Brain MRI, t2w sequence, axial 2D slice.
Patient: age 21, sex F, weight 78 kg, height 1.78 m
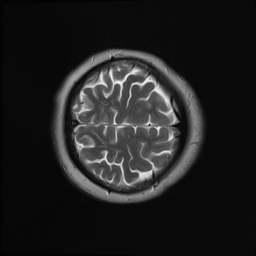